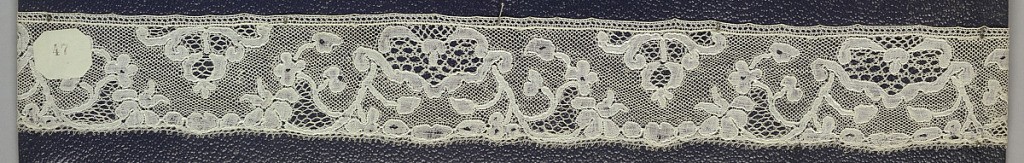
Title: Border
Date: late 18th century
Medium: Technique: bobbin lace
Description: Bobbin lace edge, floral unit border; late 18th century Maline